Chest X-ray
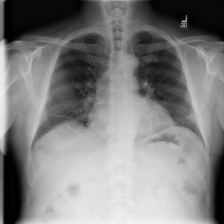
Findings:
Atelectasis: positive
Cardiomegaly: negative
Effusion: negative
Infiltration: negative
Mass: negative
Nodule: negative
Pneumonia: negative
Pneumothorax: negative
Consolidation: negative
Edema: negative
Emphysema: negative
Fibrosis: negative
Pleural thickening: negative
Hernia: negative